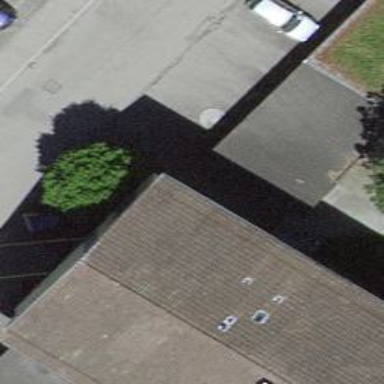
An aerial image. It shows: Flat roofed garages.